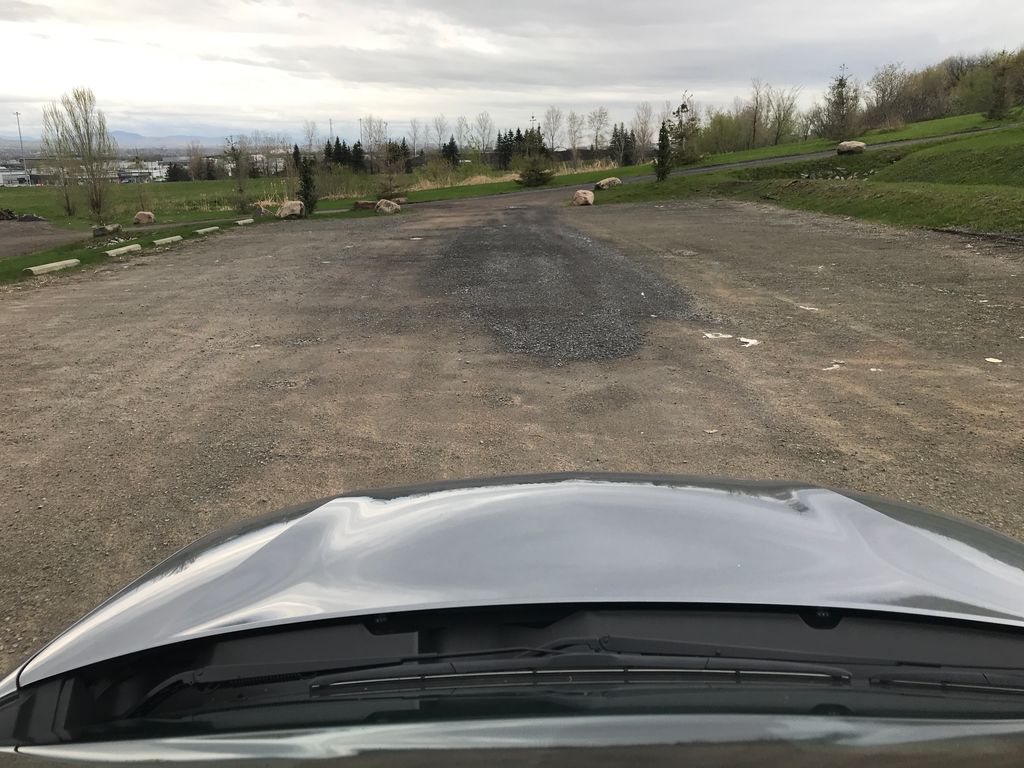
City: quebec_city